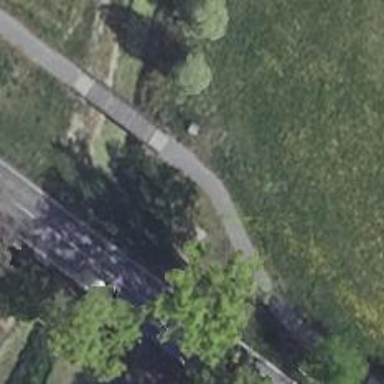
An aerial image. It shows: Asphalt path that serves as bridge.